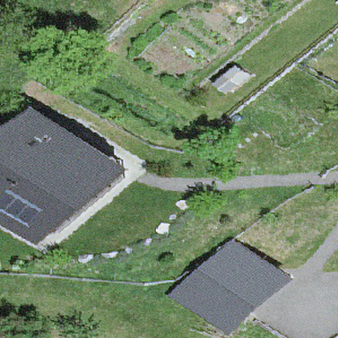
Label: other